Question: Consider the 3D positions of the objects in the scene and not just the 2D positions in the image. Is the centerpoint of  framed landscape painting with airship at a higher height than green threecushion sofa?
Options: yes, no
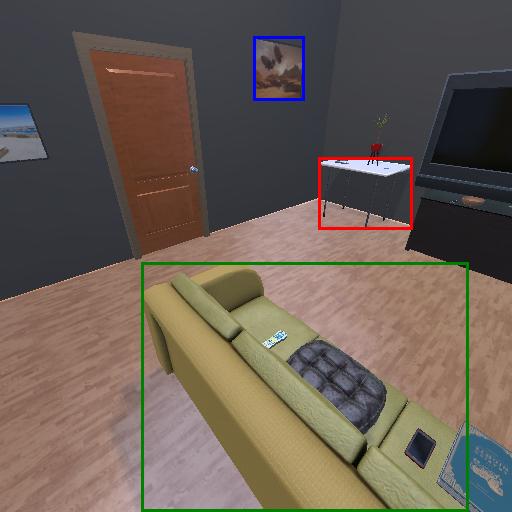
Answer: yes